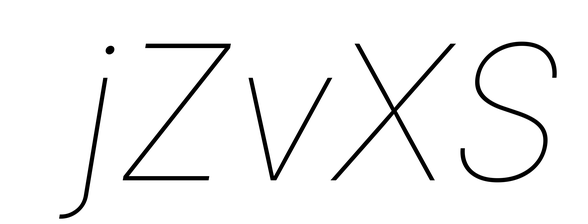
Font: Inter-Italic_Thin_Italic